Question: I am using this code. My problem is that it is not showing the point which is displayed in maps.google.com. I am using Google API for 2.1. I am following this <URL>
Check out the difference. You will notice in top left corner of garden.

Here my code is
'''
package com.my.test;
public class MapsActivity extends MapActivity {
MapView mapView;
MapController mc;
GeoPoint p;
/** Called when the activity is first created. */
@Override
public void onCreate(Bundle savedInstanceState)
{
super.onCreate(savedInstanceState);
setContentView(R.layout.main);
mapView = (MapView) findViewById(R.id.mapView);
LinearLayout zoomLayout = (LinearLayout)findViewById(R.id.zoom);
View zoomView = mapView.getZoomControls();
zoomLayout.addView(zoomView,
new LinearLayout.LayoutParams(
LayoutParams.WRAP_CONTENT,
LayoutParams.WRAP_CONTENT));
mapView.displayZoomControls(true);
mc = mapView.getController();
String coordinates[] = {"-6.23", "106.83"};
double lat = Double.parseDouble(coordinates[0]);
double lng = Double.parseDouble(coordinates[1]);
p = new GeoPoint(
(int) (lat * 1E6),
(int) (lng * 1E6));
mc.animateTo(p);
mc.setZoom(17);
mapView.invalidate();
}
@Override
protected boolean isRouteDisplayed() {
return false;
}
'''
}
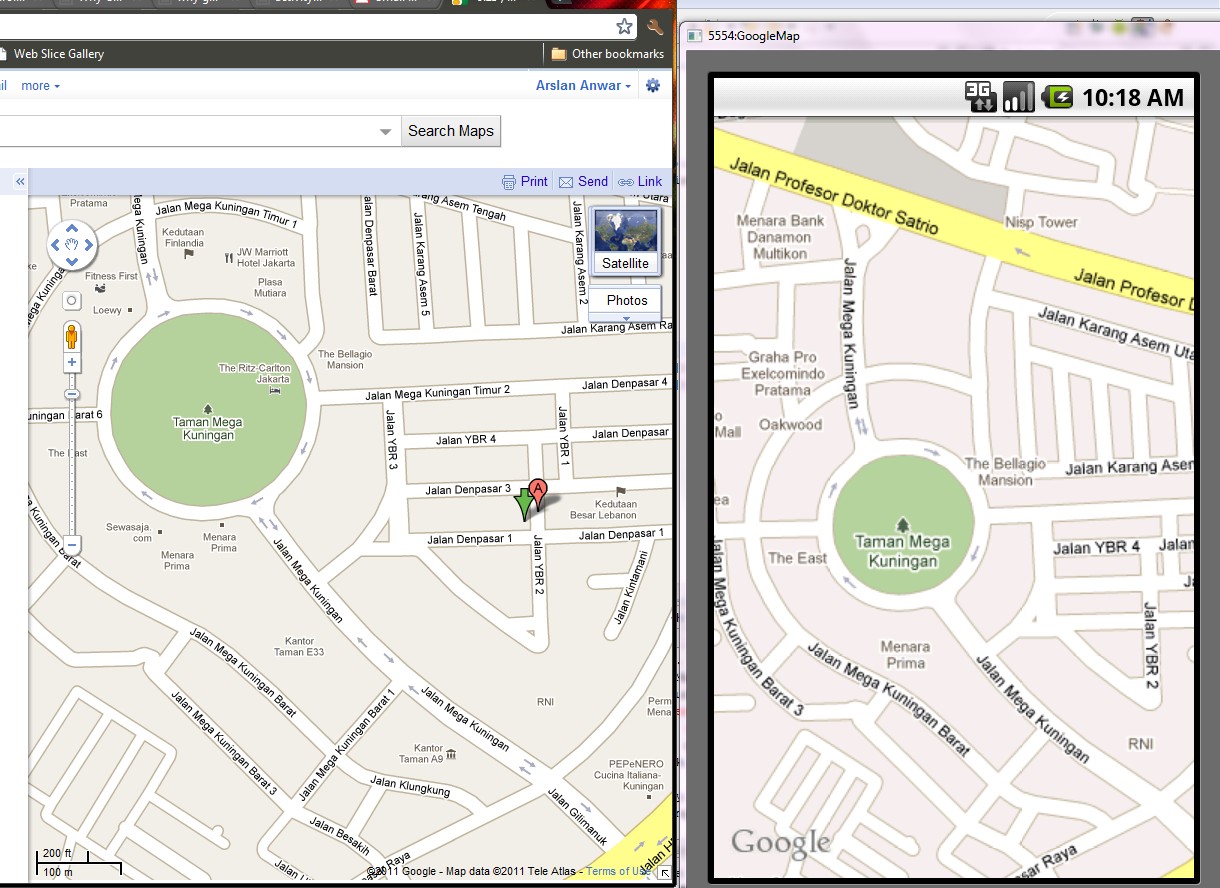
Answer: You can get the example <URL>.
Its a very good link.